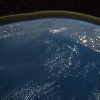
Label: water